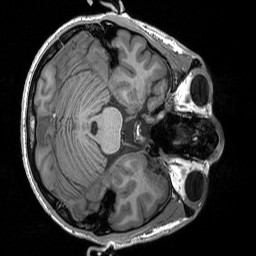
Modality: T1w
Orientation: axial
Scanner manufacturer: siemens
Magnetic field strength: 3 T
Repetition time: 1.76 s
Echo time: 0.0022 s